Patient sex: F
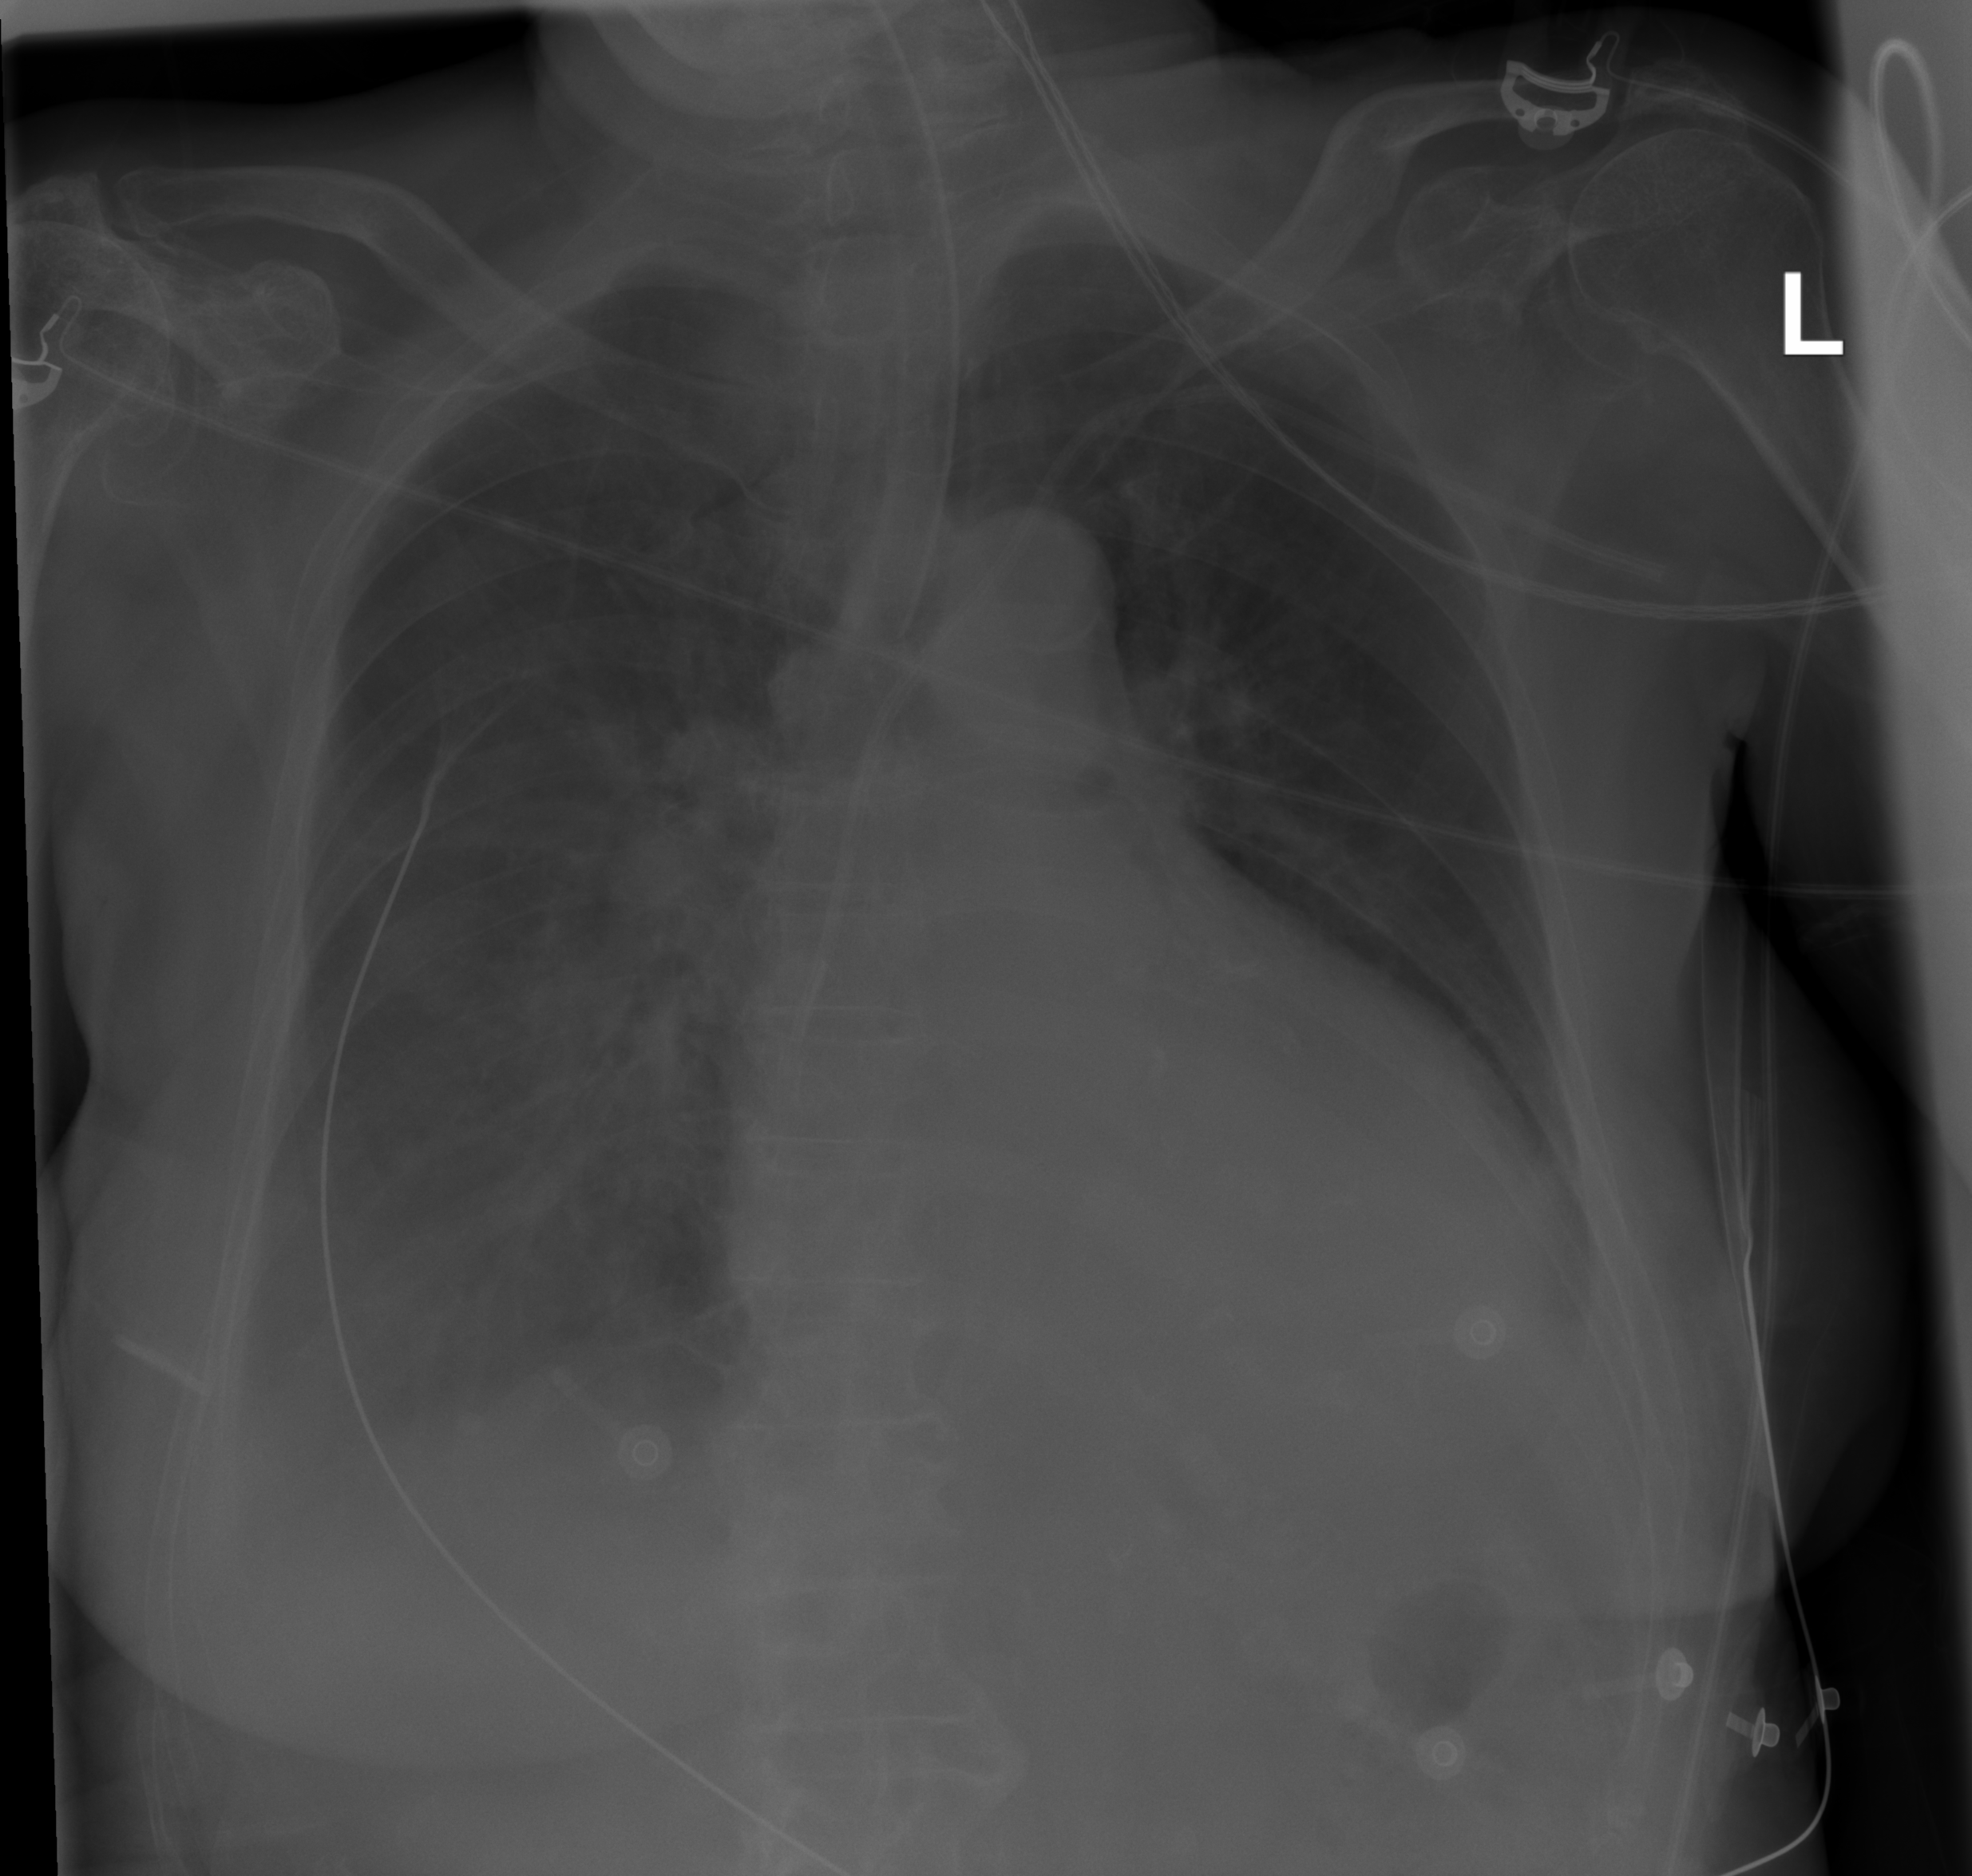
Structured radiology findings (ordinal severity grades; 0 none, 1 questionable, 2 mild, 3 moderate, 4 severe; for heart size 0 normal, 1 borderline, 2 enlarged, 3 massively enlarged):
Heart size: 2
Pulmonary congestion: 2
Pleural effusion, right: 2
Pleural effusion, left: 1
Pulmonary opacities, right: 0
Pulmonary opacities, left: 0
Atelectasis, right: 0
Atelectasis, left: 0